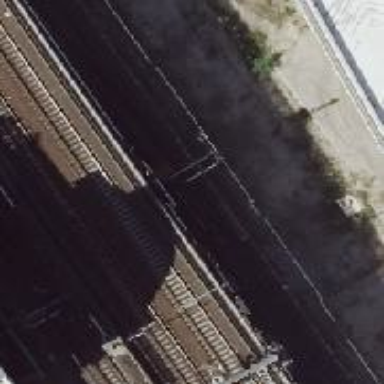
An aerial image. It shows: Railway switch with the turnout on the left side.